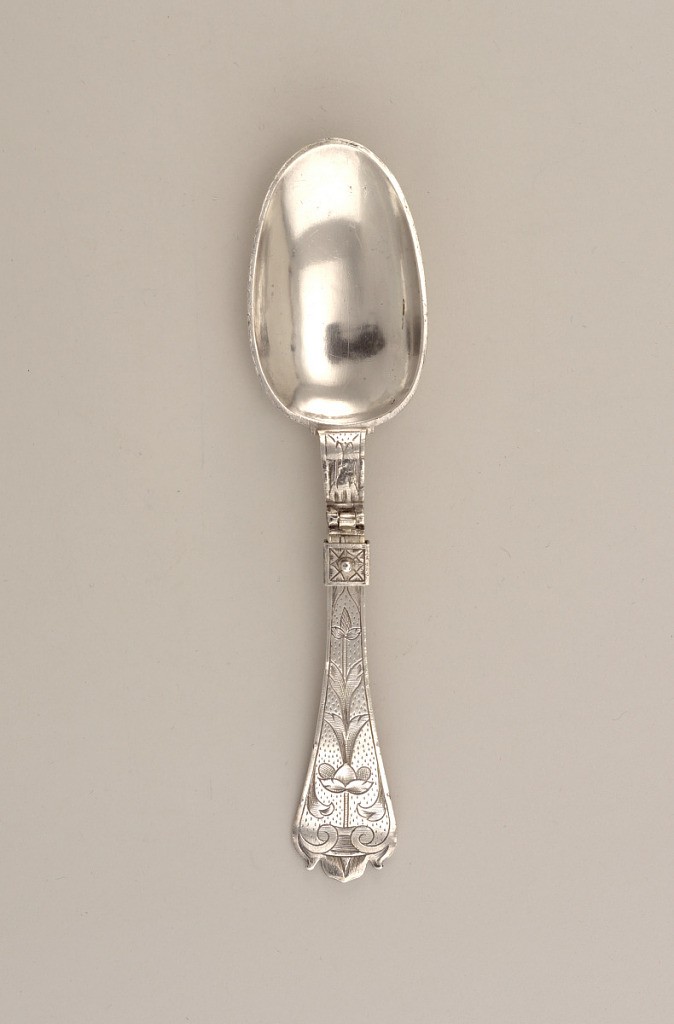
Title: Folding Spoon with Engraved Floral Decoration and Lion Cartouche
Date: ca. 1700
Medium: silver
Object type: folding spoon
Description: Oval spoon bowl, rattail and engraved decoration on back of spoon. Flat handle, flaring towards the end. Hinged, small sliding band. Handle has engraved floral decoartion on front and back with a lion in a cartouche on the back.